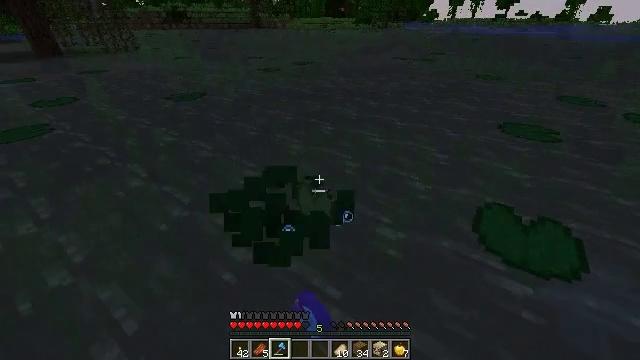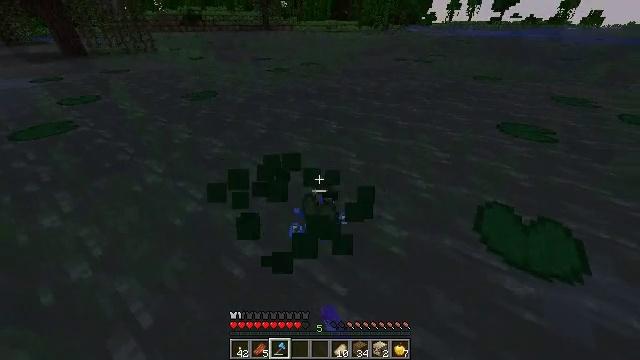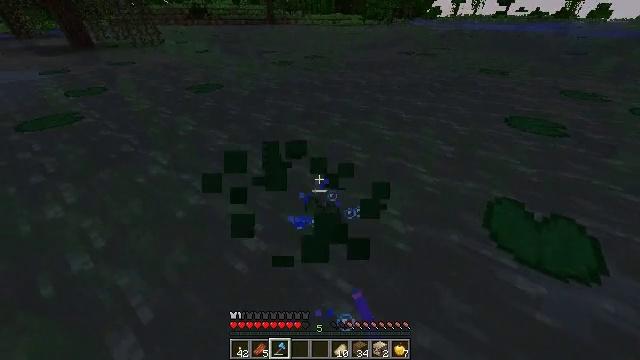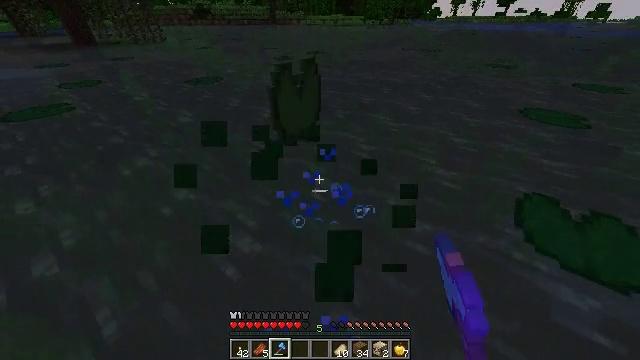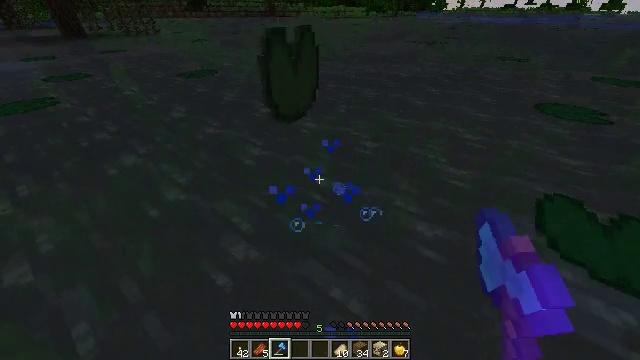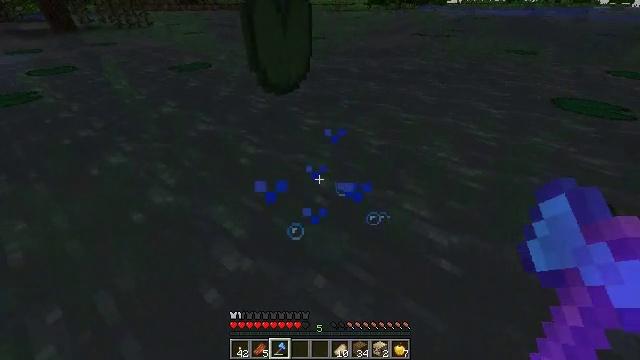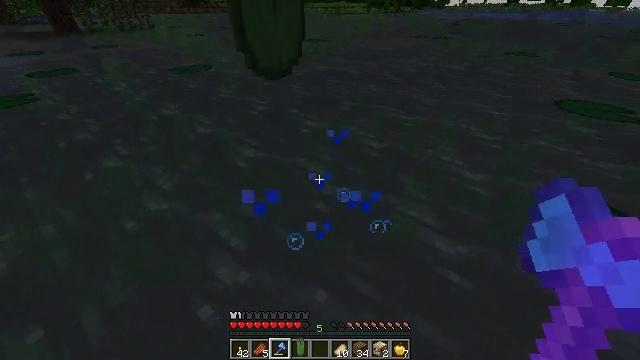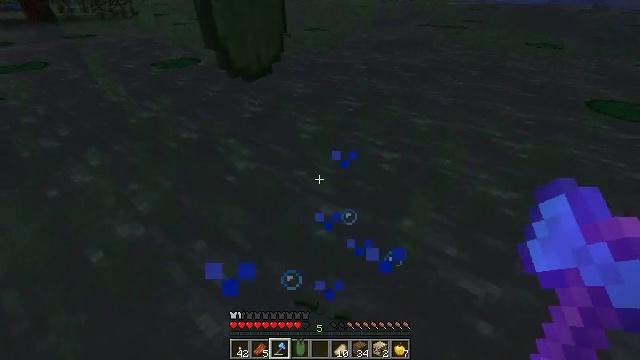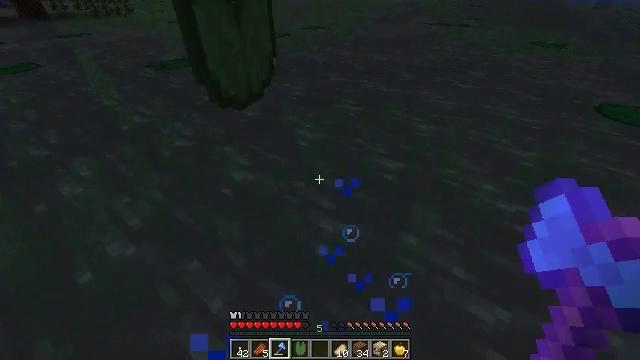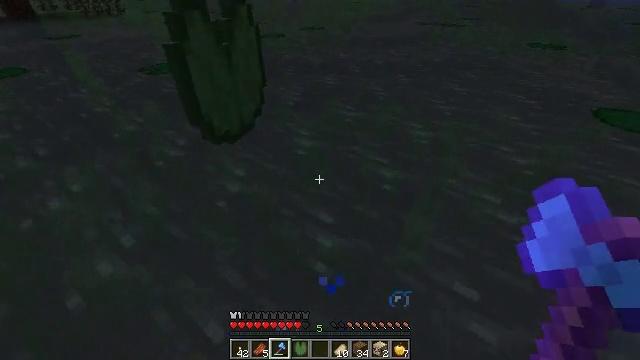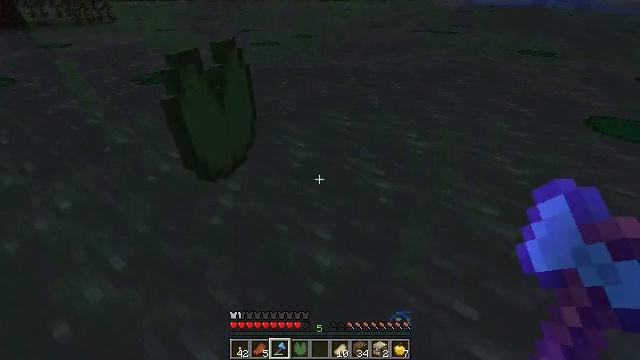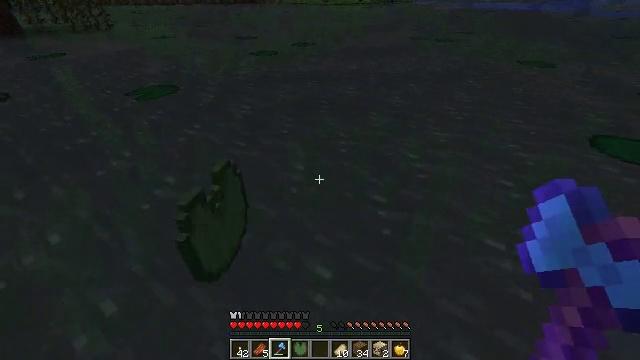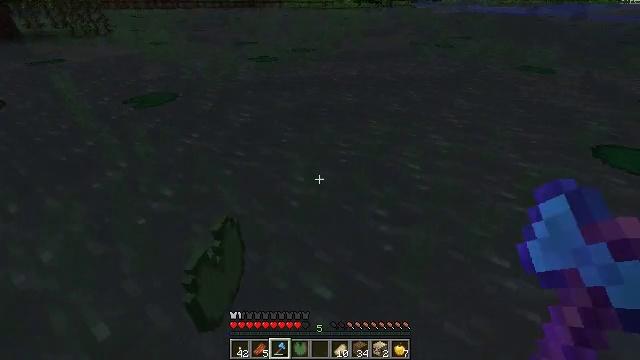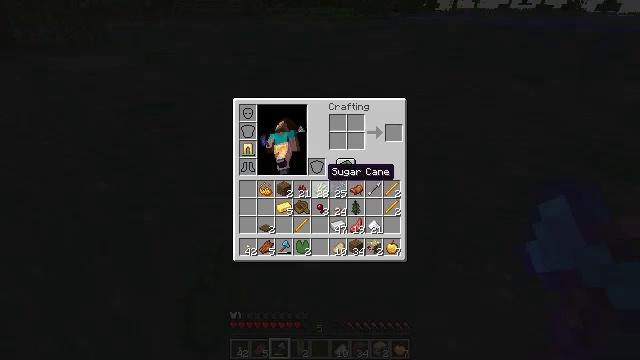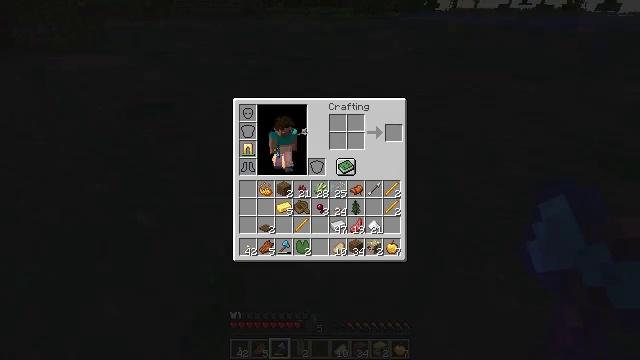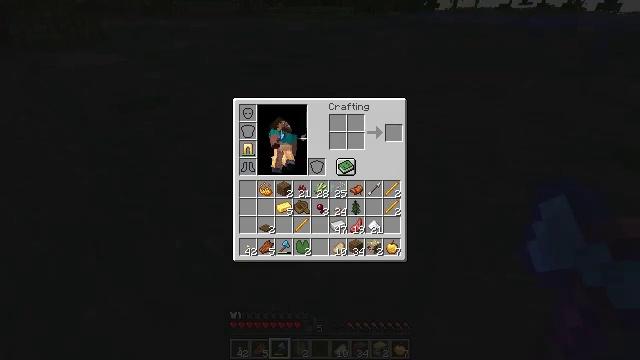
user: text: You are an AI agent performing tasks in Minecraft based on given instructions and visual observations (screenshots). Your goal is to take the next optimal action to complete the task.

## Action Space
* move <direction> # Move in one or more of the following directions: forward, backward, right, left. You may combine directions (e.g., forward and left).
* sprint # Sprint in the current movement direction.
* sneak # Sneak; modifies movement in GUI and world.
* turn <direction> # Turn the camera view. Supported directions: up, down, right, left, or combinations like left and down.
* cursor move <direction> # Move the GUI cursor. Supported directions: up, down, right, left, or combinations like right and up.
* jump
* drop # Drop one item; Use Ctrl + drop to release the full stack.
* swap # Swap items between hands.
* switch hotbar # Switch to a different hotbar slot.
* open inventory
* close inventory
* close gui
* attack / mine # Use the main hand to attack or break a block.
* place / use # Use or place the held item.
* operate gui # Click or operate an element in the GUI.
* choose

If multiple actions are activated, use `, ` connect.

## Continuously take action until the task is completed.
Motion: motion action
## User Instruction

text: Remove the lily pad floating on water.
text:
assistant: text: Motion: move forward, sprint, turn left and down, jump
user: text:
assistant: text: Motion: move forward, sprint, turn down, jump
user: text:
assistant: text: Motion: move forward, sprint, jump
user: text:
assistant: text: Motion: move forward, sprint, jump
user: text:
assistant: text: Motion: move forward, jump
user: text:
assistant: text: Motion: move forward, jump
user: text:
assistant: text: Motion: move forward, jump
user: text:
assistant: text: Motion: move forward, jump
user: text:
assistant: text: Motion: move forward, jump
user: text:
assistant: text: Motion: move forward, turn right and up, jump
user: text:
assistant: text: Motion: move forward
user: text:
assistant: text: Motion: move forward
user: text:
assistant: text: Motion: move forward, turn up, open inventory
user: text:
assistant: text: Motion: move forward, open inventory
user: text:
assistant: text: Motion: open inventory
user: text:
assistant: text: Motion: cursor move right and down
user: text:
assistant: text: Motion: cursor move right and down
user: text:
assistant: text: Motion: cursor move down
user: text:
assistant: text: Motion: cursor move down
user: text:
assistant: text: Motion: no_op
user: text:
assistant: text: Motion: cursor move left and down
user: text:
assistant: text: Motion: cursor move left and down
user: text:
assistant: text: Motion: cursor move left and down
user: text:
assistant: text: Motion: cursor move left and down
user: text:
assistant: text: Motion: cursor move left and down
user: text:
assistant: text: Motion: cursor move left and down
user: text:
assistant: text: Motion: no_op
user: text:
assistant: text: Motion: no_op
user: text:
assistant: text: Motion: cursor move up
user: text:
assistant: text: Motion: no_op